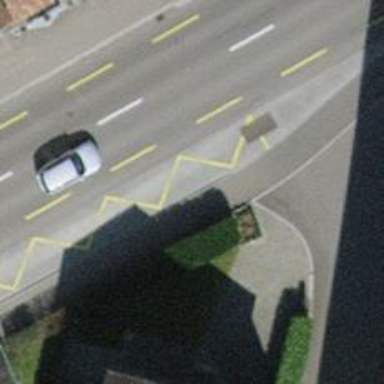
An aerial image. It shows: Bus stop with platform for public transport.